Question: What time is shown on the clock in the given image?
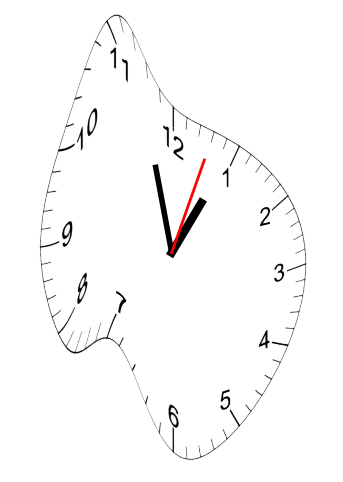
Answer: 12:57:03